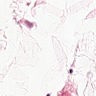
Metastatic tissue present: no